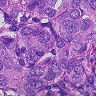
Metastatic tissue present: yes